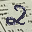
Label: 2